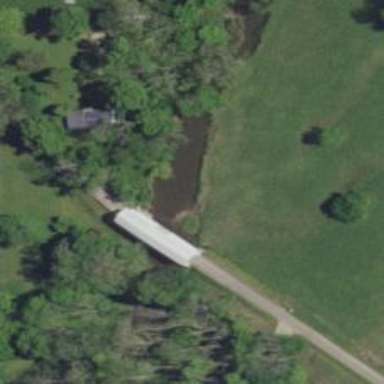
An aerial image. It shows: Unclassified road with covered bridge.